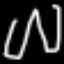
Label: pants